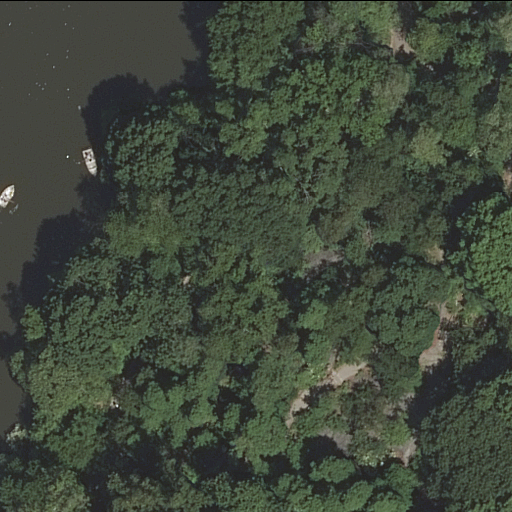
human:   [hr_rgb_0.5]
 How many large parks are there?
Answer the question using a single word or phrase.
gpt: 1

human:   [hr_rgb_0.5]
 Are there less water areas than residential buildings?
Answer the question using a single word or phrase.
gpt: no

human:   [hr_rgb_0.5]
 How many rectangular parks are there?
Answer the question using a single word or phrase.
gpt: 1

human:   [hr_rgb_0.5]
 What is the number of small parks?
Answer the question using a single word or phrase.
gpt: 0

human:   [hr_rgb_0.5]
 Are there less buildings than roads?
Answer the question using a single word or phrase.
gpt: yes

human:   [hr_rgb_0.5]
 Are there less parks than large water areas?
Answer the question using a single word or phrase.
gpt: no

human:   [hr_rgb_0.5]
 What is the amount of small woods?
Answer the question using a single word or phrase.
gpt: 0

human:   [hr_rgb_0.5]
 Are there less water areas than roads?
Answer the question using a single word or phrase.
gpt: yes

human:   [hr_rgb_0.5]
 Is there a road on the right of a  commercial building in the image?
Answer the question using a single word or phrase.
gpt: no

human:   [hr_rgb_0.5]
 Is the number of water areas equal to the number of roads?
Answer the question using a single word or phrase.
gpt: no

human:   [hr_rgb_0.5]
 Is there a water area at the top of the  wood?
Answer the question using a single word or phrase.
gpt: yes

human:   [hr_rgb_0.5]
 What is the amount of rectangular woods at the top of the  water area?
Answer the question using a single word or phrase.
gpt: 0

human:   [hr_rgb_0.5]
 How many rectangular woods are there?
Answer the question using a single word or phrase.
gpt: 0

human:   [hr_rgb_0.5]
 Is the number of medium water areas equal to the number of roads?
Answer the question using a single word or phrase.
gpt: no

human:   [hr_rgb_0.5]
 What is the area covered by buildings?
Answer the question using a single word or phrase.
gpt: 0m2

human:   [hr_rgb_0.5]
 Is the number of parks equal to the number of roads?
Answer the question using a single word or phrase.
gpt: no

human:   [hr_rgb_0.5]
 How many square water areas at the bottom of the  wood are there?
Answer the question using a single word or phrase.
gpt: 0

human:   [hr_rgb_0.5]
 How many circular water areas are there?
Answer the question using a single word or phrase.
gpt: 0

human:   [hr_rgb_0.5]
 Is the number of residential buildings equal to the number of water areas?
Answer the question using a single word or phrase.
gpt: no

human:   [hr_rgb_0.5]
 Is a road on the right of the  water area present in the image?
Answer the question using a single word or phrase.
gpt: yes

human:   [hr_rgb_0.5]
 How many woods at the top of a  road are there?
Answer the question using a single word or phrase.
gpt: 0

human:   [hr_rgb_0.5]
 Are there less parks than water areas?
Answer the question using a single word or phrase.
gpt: no

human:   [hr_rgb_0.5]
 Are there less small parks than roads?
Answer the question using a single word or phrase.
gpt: yes

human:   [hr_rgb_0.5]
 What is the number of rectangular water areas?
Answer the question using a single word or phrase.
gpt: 0

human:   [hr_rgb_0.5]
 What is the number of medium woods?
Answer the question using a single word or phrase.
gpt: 0

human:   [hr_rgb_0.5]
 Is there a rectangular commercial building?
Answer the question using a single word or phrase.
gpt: no

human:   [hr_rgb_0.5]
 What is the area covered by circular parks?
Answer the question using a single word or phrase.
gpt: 0m2

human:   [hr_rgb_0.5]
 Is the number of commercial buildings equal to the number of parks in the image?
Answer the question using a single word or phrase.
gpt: no

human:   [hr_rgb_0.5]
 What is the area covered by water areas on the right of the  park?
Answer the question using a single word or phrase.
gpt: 0m2

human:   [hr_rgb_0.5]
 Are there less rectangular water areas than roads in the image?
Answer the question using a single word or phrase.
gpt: yes

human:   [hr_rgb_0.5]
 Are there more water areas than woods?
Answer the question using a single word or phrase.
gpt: no

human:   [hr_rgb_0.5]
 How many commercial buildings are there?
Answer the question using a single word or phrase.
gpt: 0

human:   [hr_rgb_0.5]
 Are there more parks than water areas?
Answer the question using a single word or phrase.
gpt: no

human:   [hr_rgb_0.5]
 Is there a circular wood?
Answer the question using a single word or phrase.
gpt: no

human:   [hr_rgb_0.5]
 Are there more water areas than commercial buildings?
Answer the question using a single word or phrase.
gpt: yes

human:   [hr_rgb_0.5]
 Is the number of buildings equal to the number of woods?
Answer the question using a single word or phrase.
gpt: no